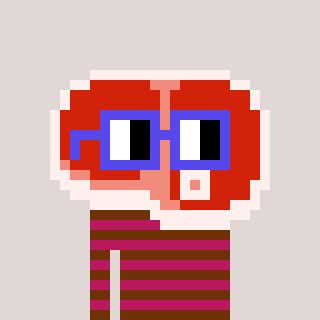
a pixel art character with square blue glasses, a steak-shaped head and a darkpink-colored body on a warm background